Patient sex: M
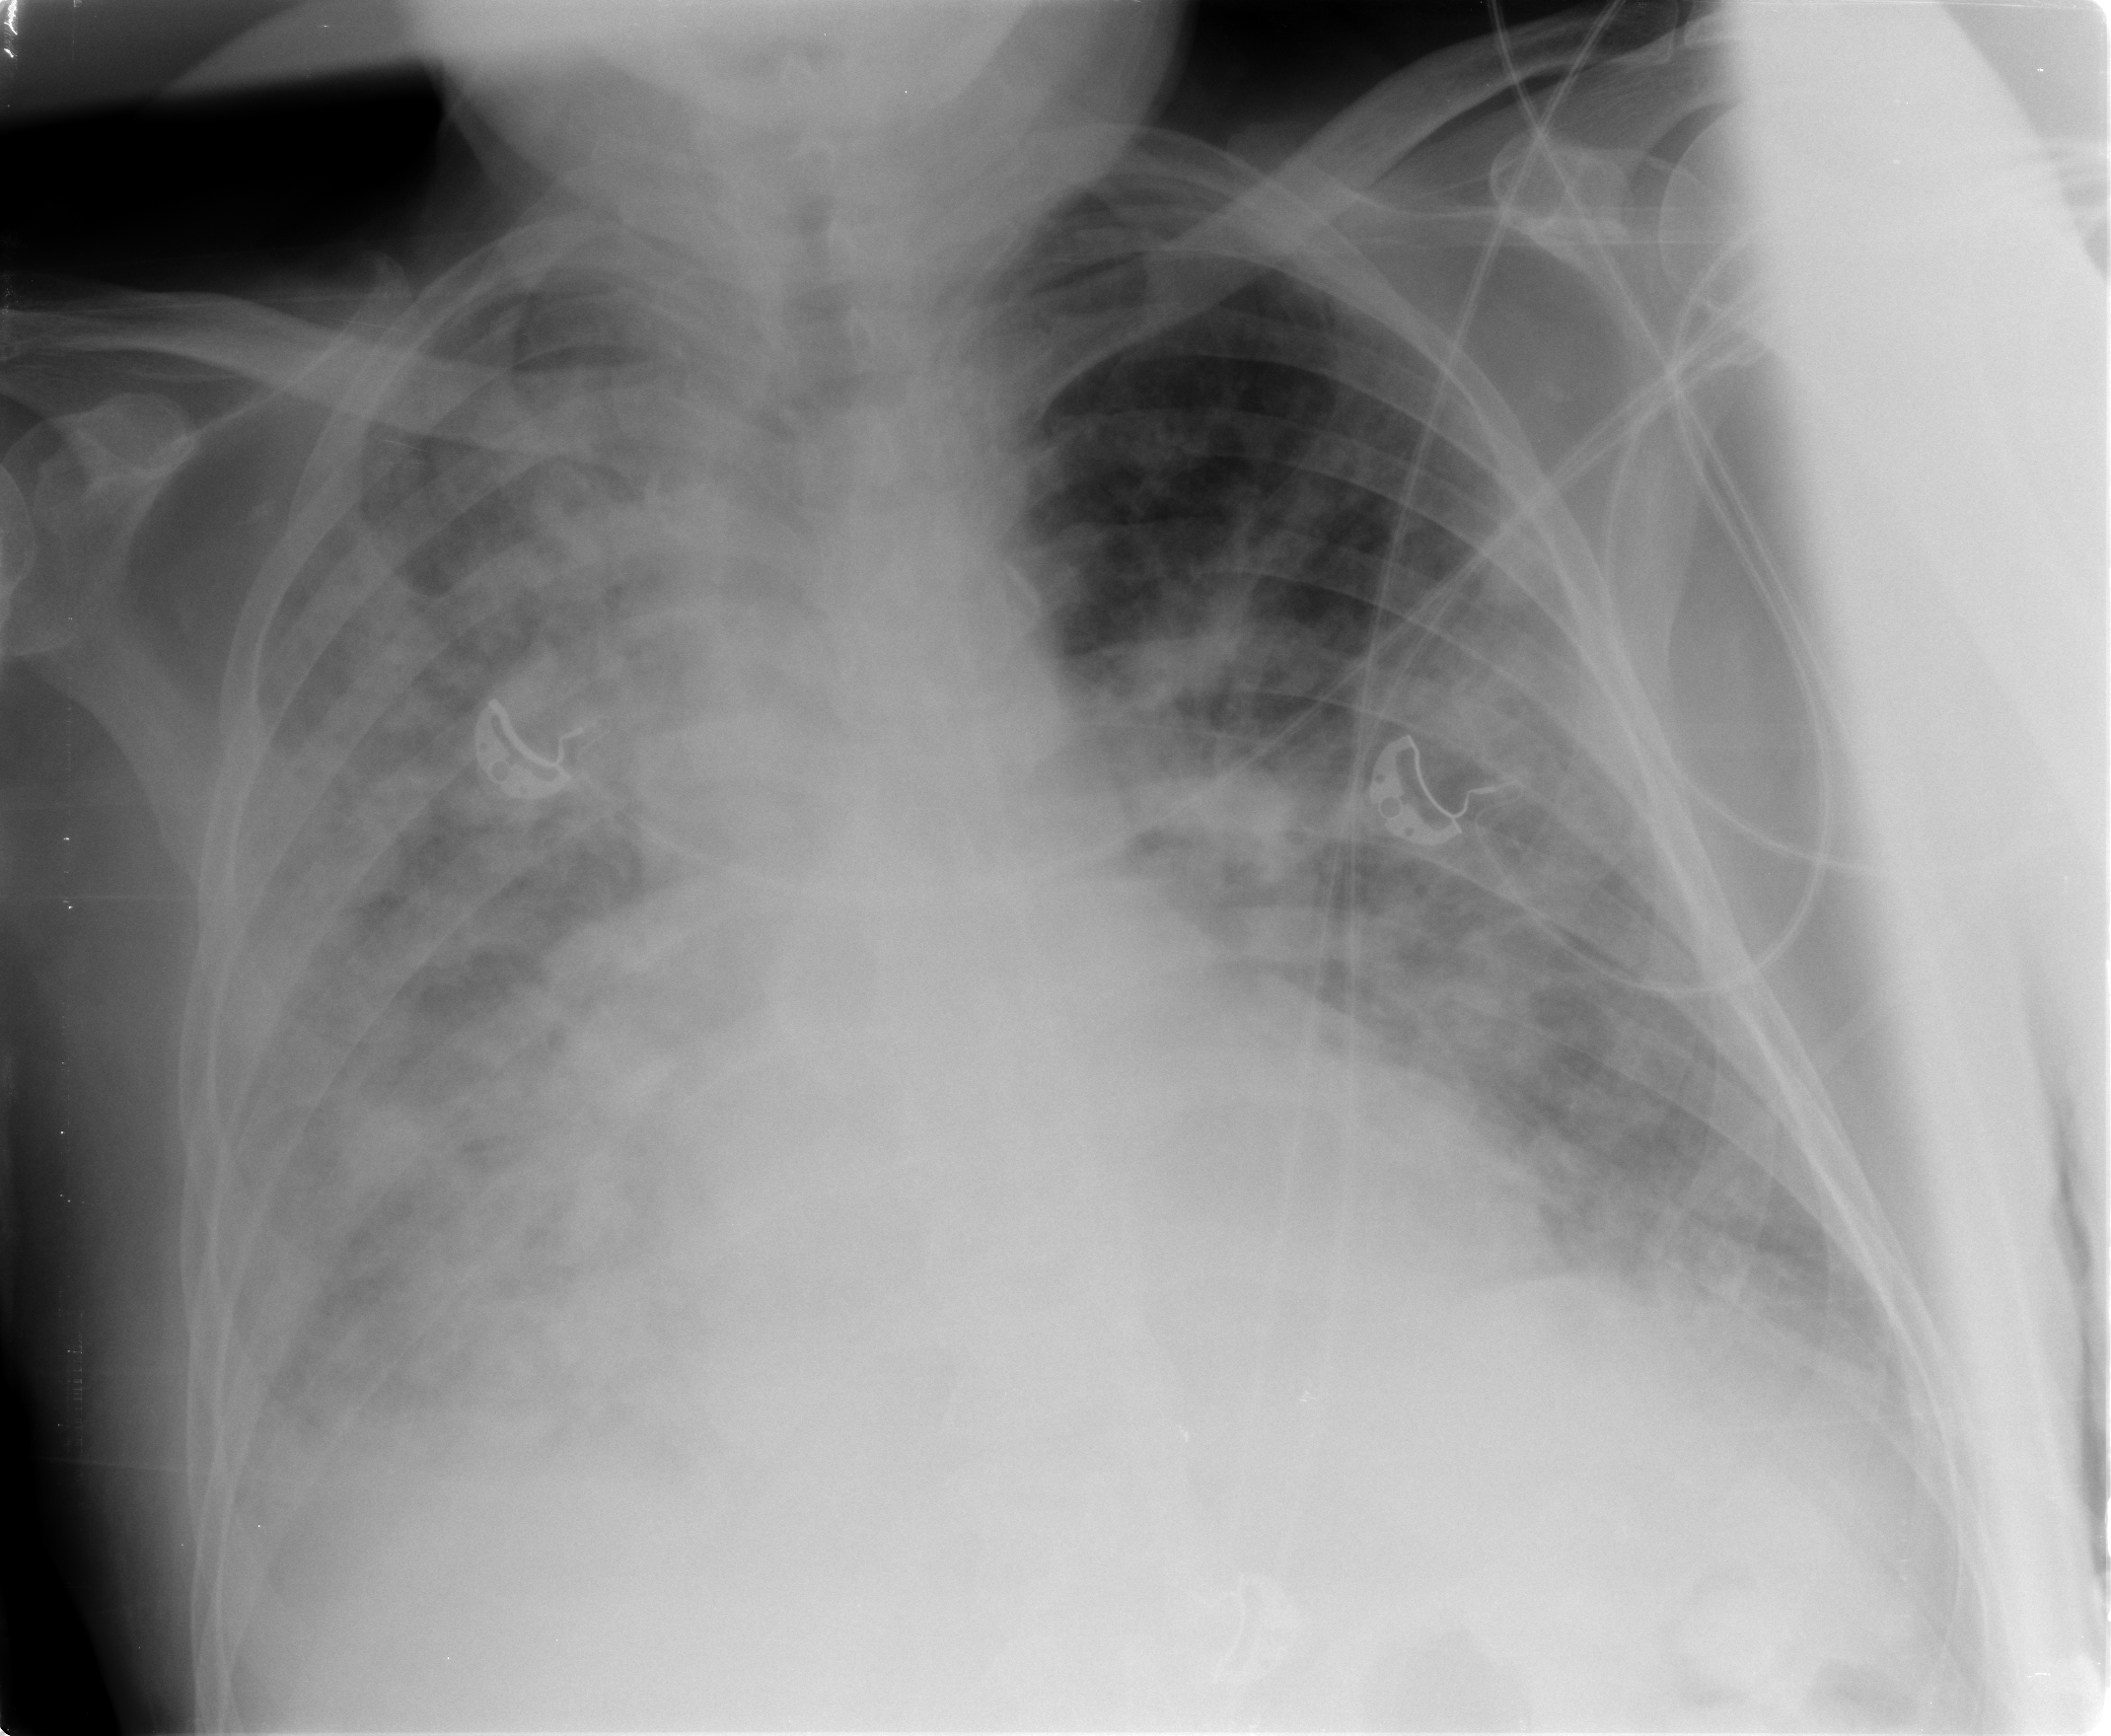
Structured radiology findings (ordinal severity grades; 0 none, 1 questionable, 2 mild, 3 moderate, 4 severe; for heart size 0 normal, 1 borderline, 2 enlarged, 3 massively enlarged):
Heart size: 0
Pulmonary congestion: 0
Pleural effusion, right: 1
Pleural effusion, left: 0
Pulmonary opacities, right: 4
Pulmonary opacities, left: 3
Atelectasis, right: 3
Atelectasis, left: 3